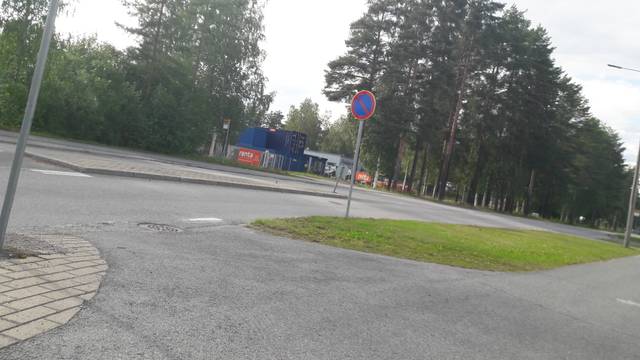
Region: Finland
Coordinates: 62.619, 29.767